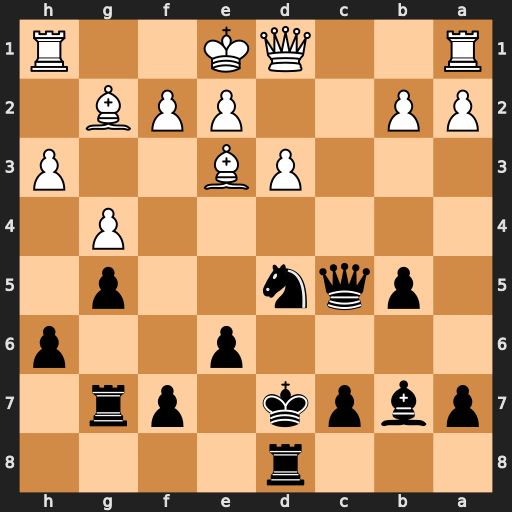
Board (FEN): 3r4/pbpk1pr1/4p2p/1pqn2p1/6P1/3PB2P/PP2PPB1/R2QK2R
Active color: b
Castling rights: KQ
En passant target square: -
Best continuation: Nxe3 fxe3 Bxg2